Field crop: maize
Growth stage: 2
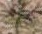
Species: salsola